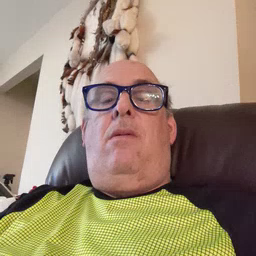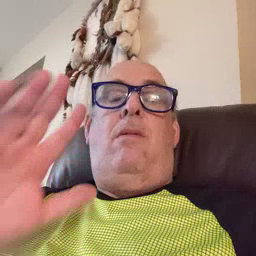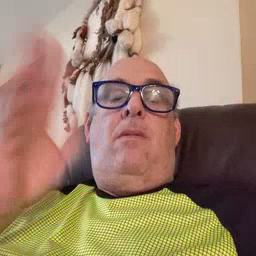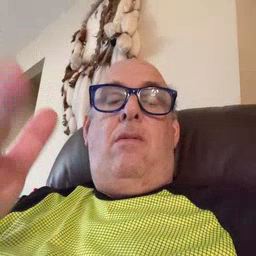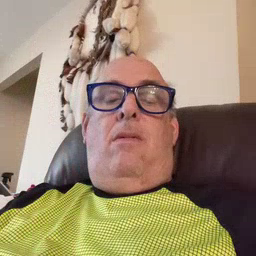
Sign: will